Question: This is a silly question, but I seriously didn't find an answer...
I have a one-to-many relationship from the Entity 'Events' to 'Discounts' and I set a relationship like this in Xcode:

I need that relationship to be inverse, so I can check which 'Event' a 'Discount' is from, but in XCode I can only choose "No Inverse." How can I set that relationship to be inverse?!
If you have to do it programatically, first, seriously? It can't be done from XCode? Secondly, how can I do it? And where should this be done?
Thanks
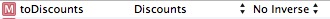
Answer: To be able to set inverse relationship you need to create it first in destination entity.
So in Discounts entity create relationship to Event that you want to use as reverse (e.g. 'event'), then you will be able to choose it as reverse for your toDiscounts relationship